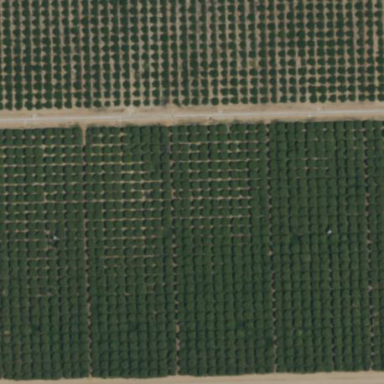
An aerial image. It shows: Orchard.